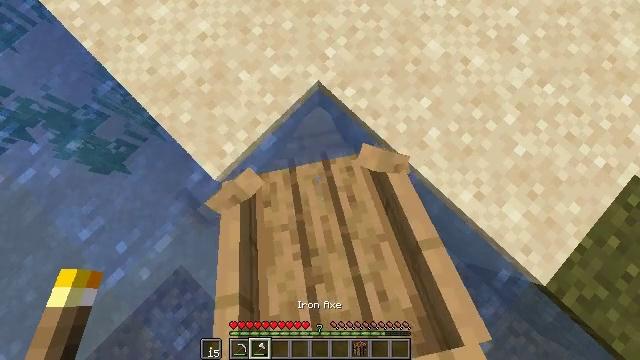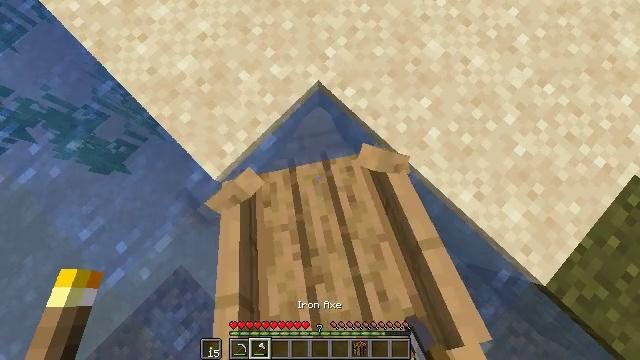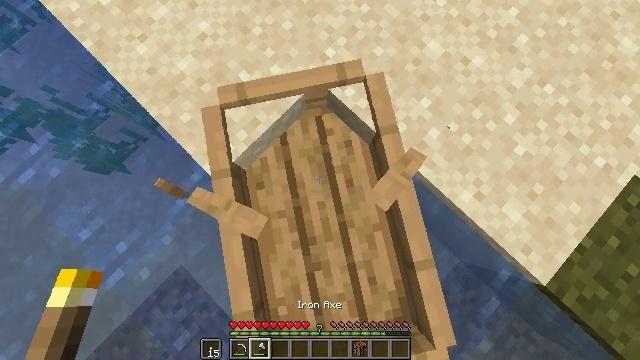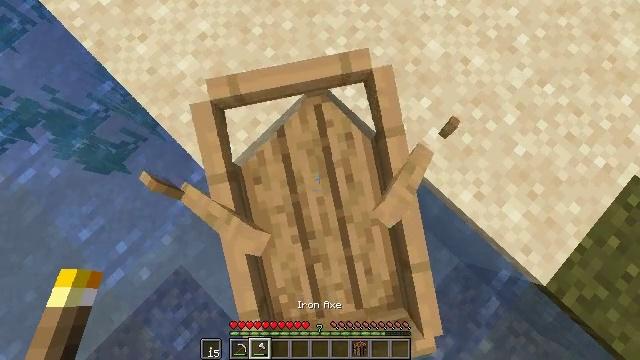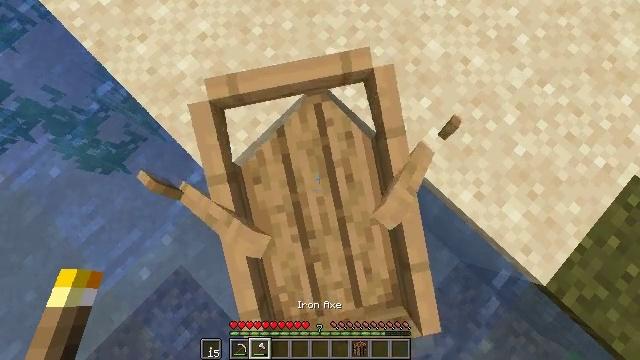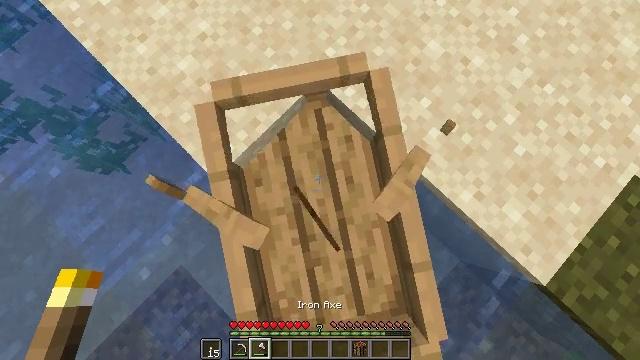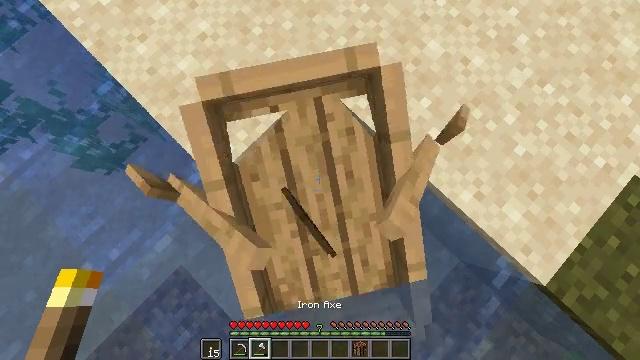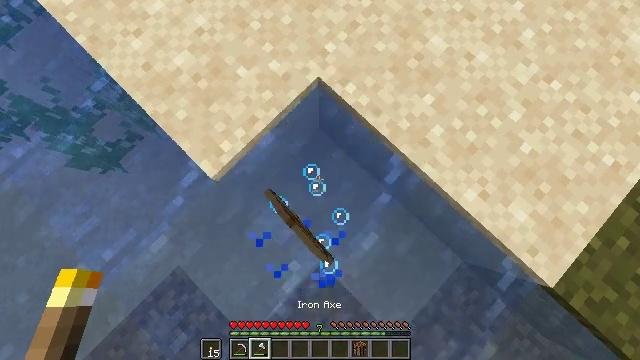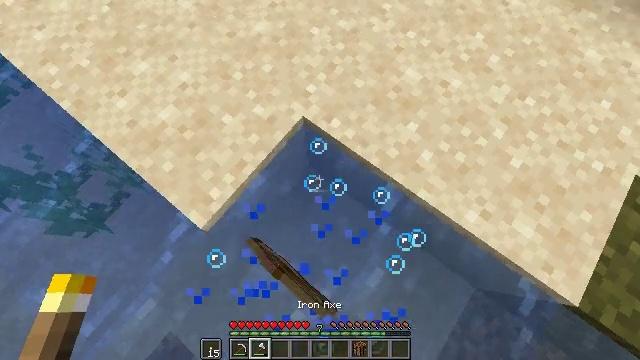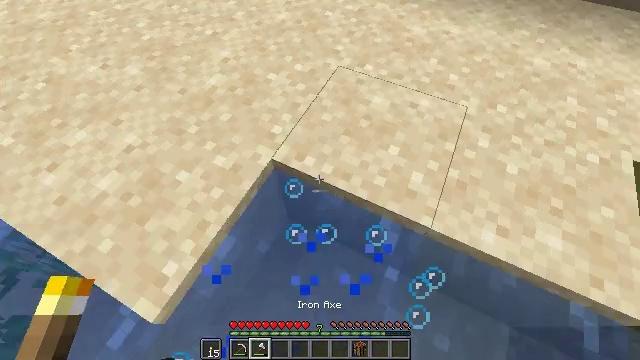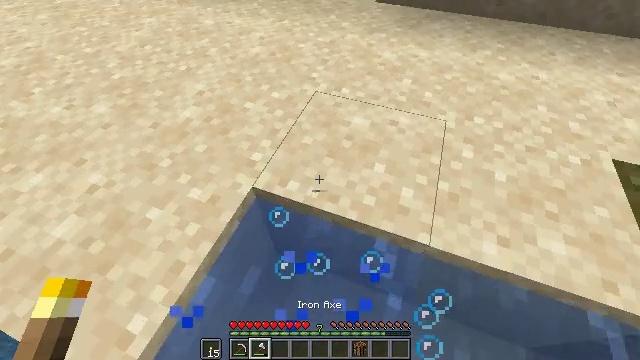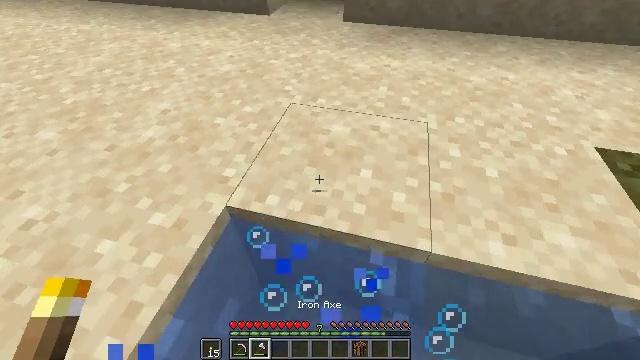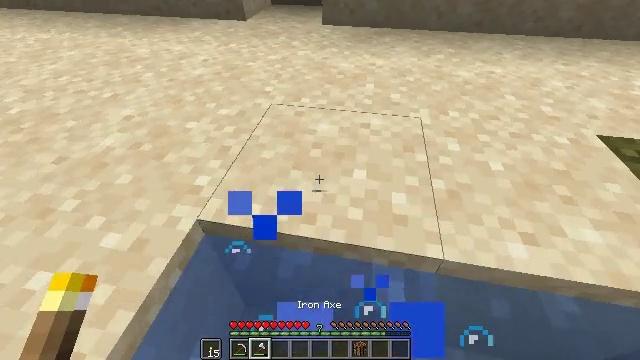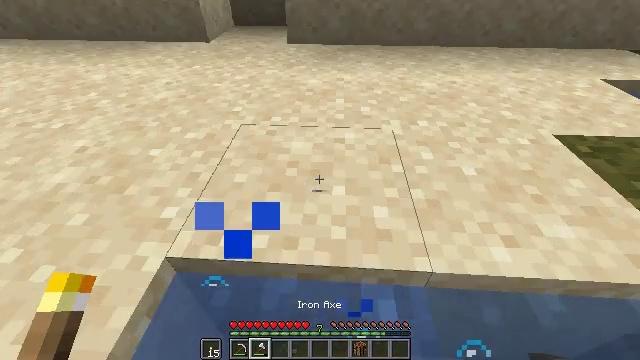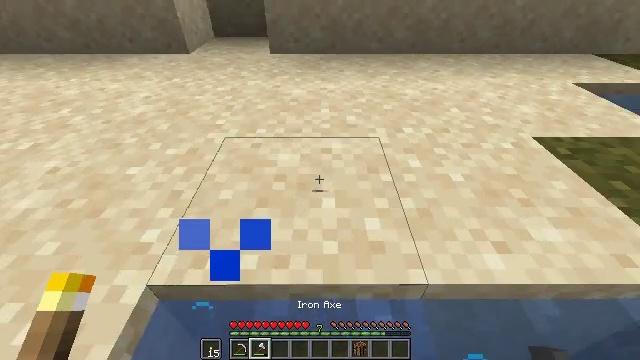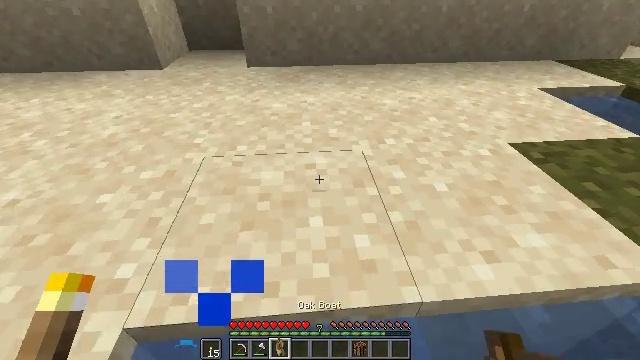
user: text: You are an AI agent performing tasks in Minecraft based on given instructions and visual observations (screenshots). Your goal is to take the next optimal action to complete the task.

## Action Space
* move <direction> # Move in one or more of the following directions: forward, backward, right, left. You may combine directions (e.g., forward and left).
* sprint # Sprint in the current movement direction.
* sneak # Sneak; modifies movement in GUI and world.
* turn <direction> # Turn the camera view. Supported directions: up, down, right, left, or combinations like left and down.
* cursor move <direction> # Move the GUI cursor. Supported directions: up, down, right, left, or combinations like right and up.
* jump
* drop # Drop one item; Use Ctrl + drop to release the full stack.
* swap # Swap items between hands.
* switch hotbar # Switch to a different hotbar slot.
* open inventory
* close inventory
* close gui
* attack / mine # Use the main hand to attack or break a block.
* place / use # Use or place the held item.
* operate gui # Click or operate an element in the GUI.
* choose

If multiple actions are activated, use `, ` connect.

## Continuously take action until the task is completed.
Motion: motion action
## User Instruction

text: Drop a white bed.
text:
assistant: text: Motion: attack / mine
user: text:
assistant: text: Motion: attack / mine
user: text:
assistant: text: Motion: no_op
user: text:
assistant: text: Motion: no_op
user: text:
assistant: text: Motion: no_op
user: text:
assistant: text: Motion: no_op
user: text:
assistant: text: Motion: no_op
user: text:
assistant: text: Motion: turn right and up
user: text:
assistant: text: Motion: move forward, turn right and up
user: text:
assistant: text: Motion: move forward, turn right and up
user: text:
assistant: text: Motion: move forward, turn right and up, jump
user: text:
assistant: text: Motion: move forward, turn right and up, jump
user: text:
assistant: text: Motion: move forward, turn right and up, jump
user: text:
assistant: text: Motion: move forward, turn right and up, jump
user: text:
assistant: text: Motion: move forward, turn right and up, jump
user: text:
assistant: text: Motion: move forward, turn right, jump
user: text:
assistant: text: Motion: move forward, turn right, jump
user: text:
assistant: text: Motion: move forward, jump
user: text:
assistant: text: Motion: move forward, jump
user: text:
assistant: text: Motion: move forward, jump
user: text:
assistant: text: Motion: move forward, turn right
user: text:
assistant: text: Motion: move forward
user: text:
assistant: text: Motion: move forward, turn right
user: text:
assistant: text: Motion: move forward, turn right and up
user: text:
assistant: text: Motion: move forward, turn right and up
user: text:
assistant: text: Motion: move forward, turn right and up
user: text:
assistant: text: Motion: move forward, turn up
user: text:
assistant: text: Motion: move forward, turn left and up
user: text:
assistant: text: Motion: move forward, turn left and up
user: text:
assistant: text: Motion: move forward, close inventory